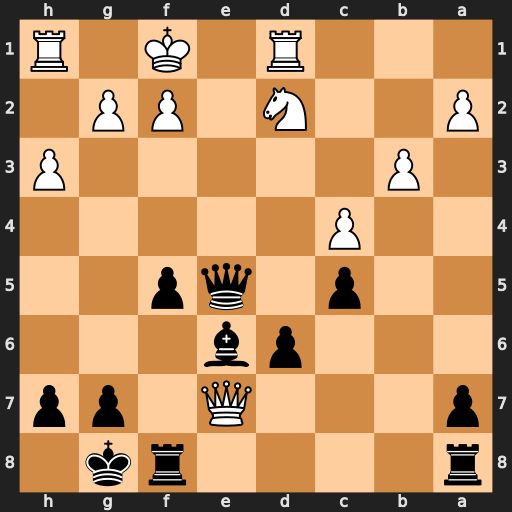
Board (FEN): r4rk1/p3Q1pp/3pb3/2p1qp2/2P5/1P5P/P2N1PP1/3R1K1R
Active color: b
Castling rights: -
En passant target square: -
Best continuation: Bxc4+ Nxc4 Qxe7